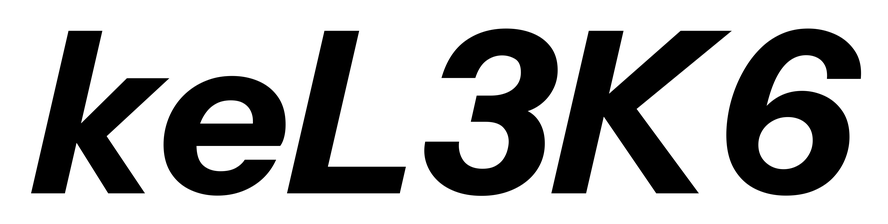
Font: InstrumentSans-Italic_Bold_Italic